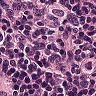
Metastatic tissue present: yes